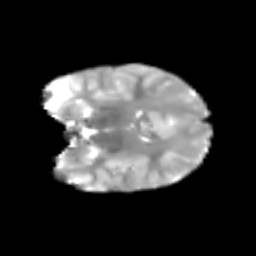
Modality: T2w
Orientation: coronal
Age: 8
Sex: female
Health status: healthy